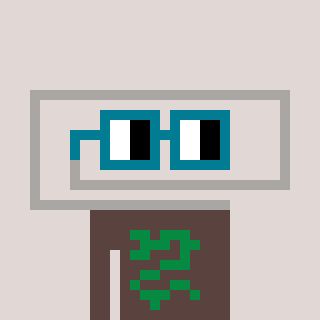
a pixel art character with square dark green glasses, a paperclip-shaped head and a darkbrown-colored body on a warm background